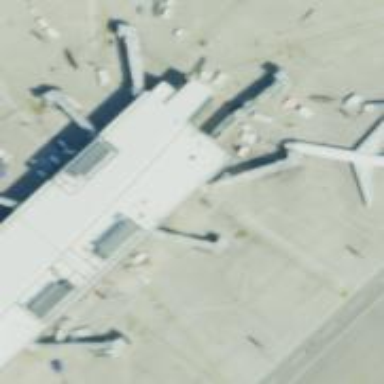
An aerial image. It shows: Airport gate.